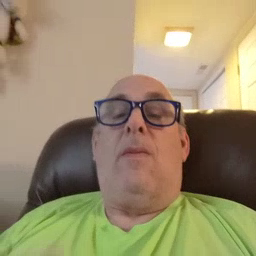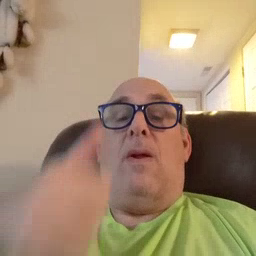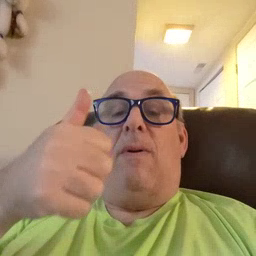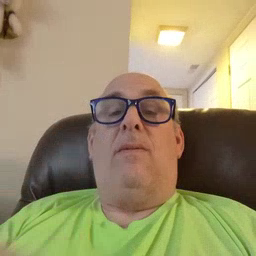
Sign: up